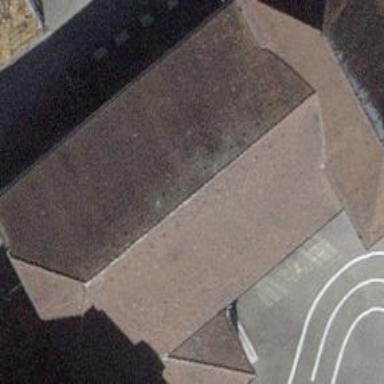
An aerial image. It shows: School building.